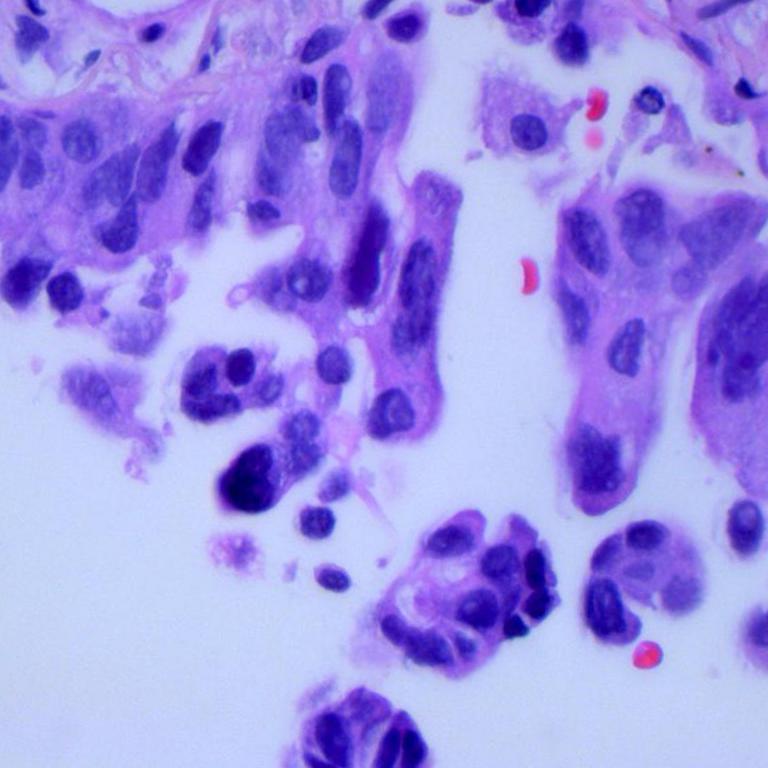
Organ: lung
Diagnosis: adenocarcinomas